Aerial crown-view tile of a tropical tree (Barro Colorado Island, Panama), acquired 20240813:
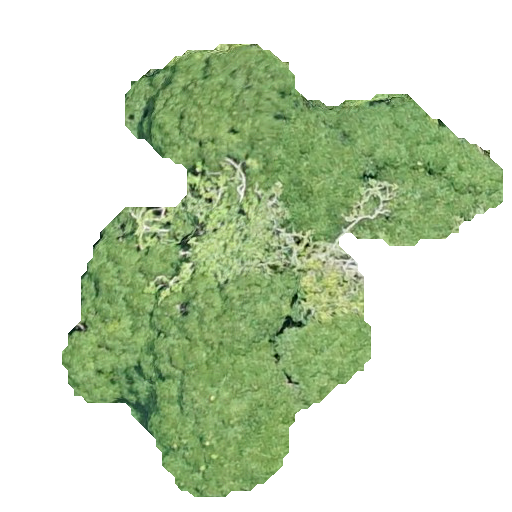
Species: Handroanthus guayacan
GBIF accepted scientific name: Handroanthus guayacan
Crown area: 164.088 m²